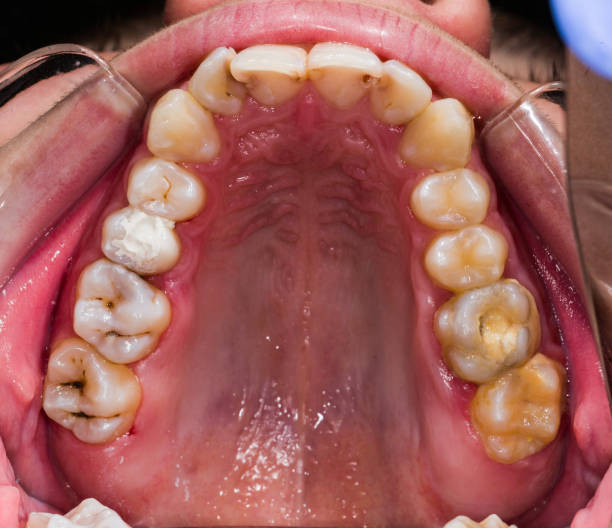
Condition: Gingivitis